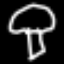
Label: mushroom